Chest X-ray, PA view. Patient: 37 years old, sex F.
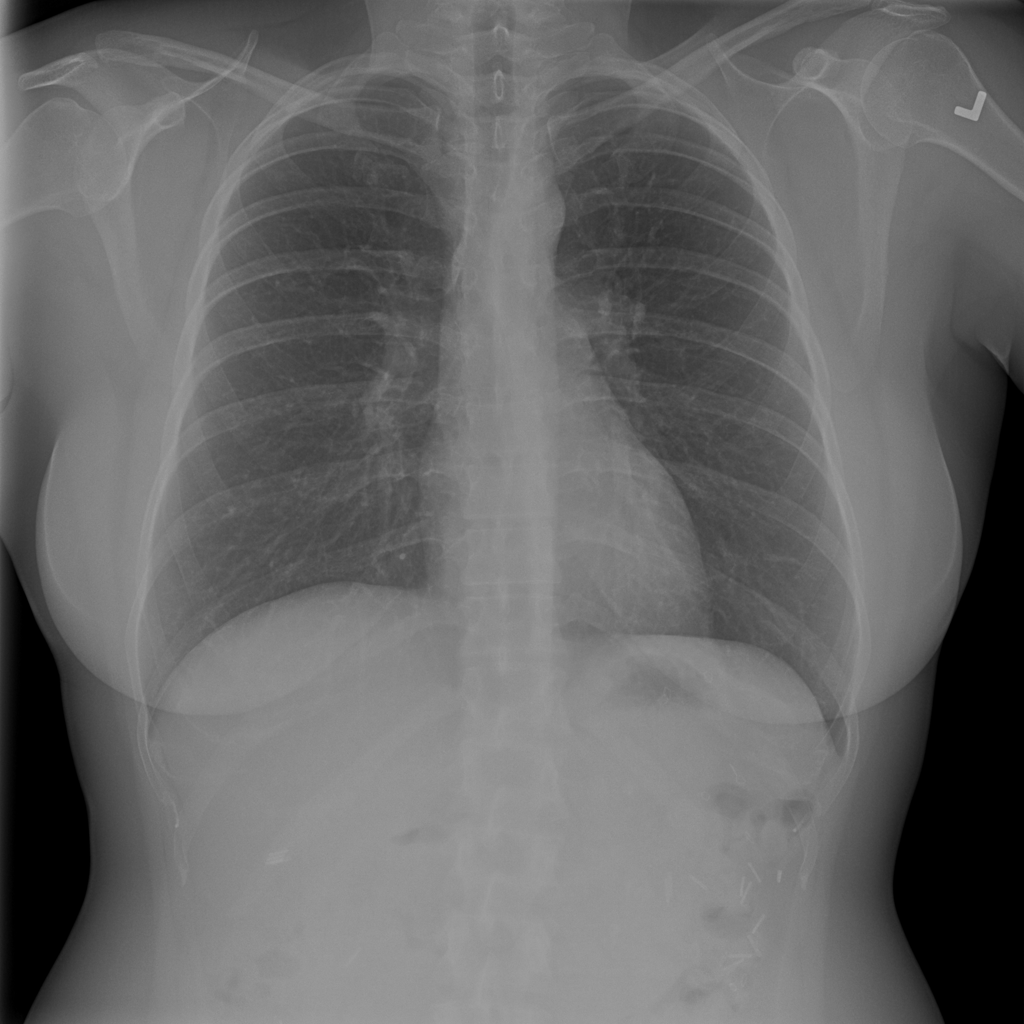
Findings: Infiltration